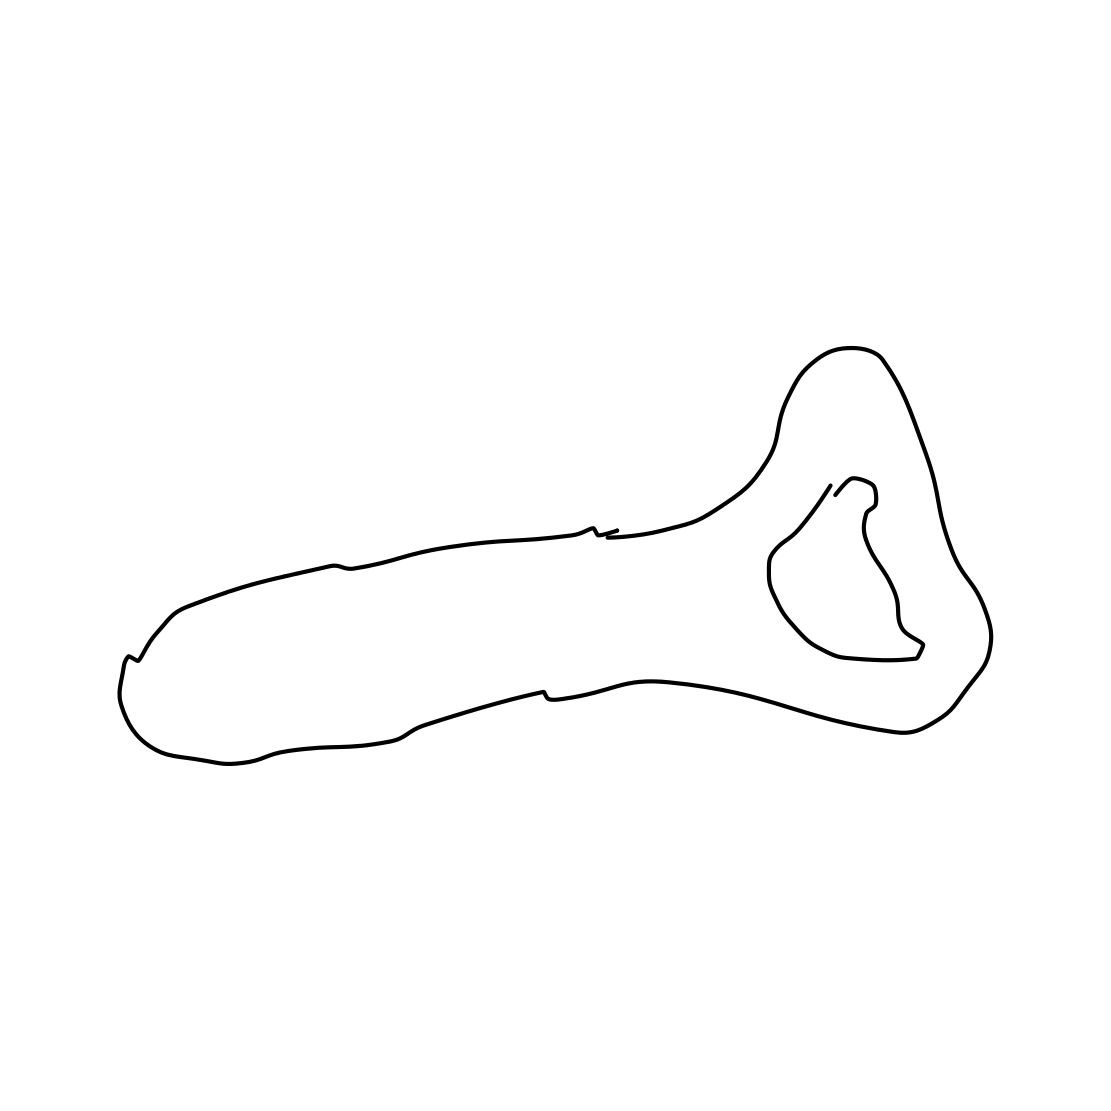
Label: bottle opener